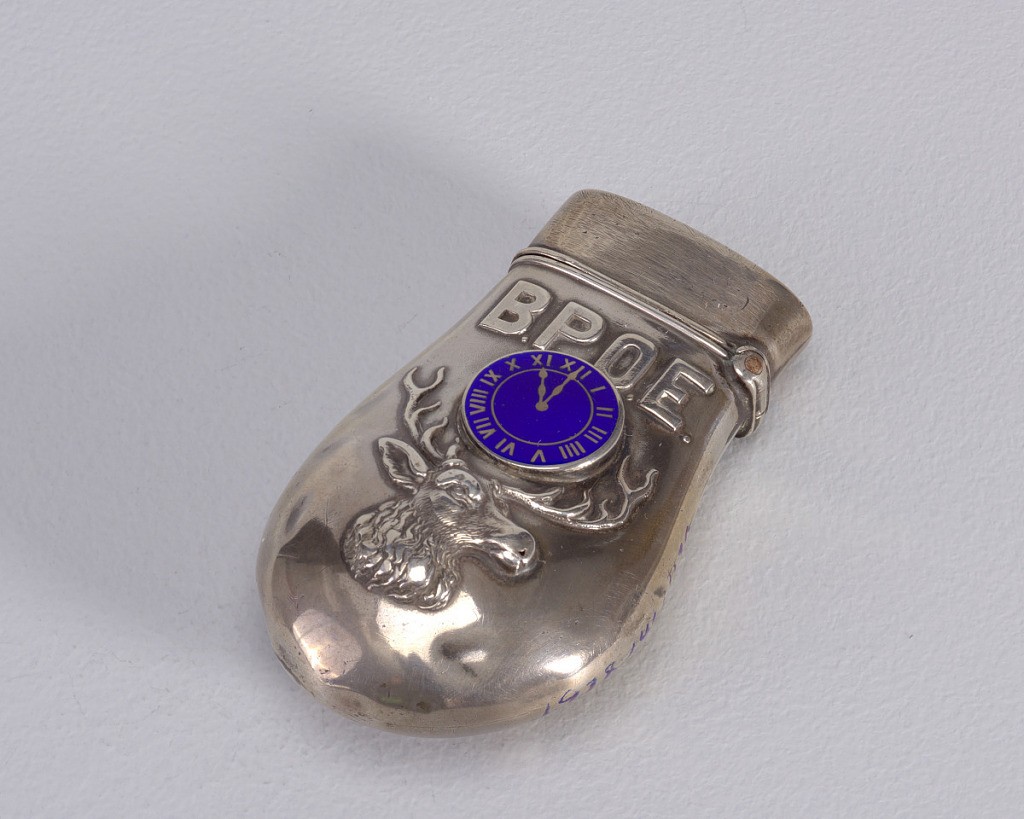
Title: "Benevolent and Protective Order of Elks"
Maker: Simons Bros. & Company
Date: patented 1899
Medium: Silver, enamel
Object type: Matchsafe
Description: Oblong, in the shape of an Elk's tooth, featuring a blue enameled clock dial with Roman numerals and set at 11:00, beneath which is a raised image of an elk's head, above the clock are the letters B.P.O.E., an acronym for the Benevolent and Protective Order of Elks. No decoration on reverse. Lid hinged on upper left. Striker on the reverse side of lid.